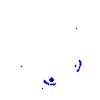
Particle: electron